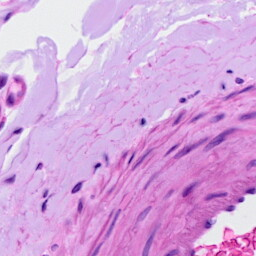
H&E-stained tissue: Ovarian